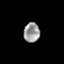
Tissue: prostate
Cell type: Myeloid cells
Senescence score: 0.6909
Nuclear area (px): 312
Mean DAPI intensity: 153.375